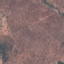
Land use / land cover class: HerbaceousVegetation